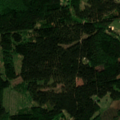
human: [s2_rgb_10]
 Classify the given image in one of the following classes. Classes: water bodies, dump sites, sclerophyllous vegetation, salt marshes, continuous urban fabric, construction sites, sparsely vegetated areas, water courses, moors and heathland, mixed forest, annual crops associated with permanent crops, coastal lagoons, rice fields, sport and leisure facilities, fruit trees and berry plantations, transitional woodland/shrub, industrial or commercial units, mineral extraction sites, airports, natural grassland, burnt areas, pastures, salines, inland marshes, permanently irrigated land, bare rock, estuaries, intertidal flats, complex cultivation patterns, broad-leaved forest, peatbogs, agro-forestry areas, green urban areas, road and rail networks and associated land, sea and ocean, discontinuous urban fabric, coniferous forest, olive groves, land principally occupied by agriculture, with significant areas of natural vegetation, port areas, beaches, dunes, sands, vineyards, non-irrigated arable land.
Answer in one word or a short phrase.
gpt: land principally occupied by agriculture, with significant areas of natural vegetation, broad-leaved forest, coniferous forest, mixed forest, transitional woodland/shrub